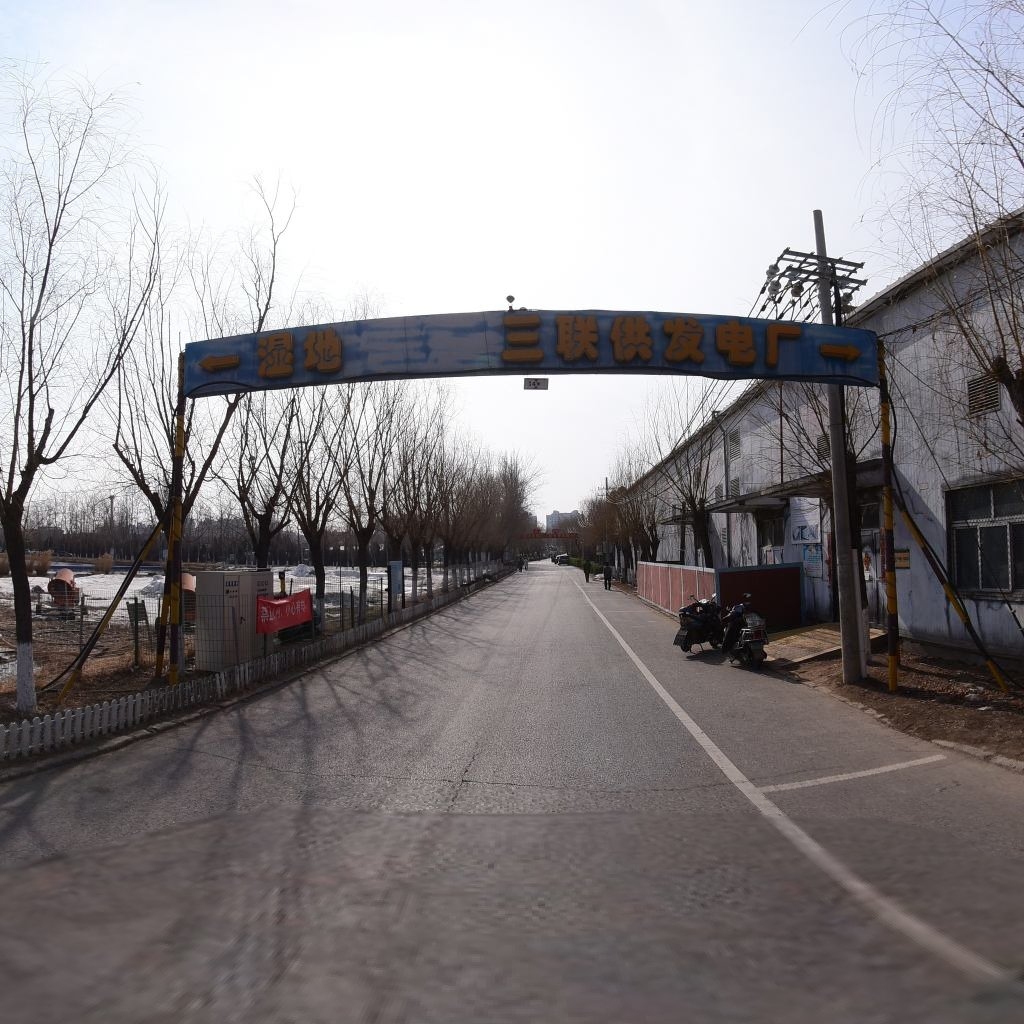
Region: Chaoyang
Road damage annotations: transverse crack, longitudinal crack